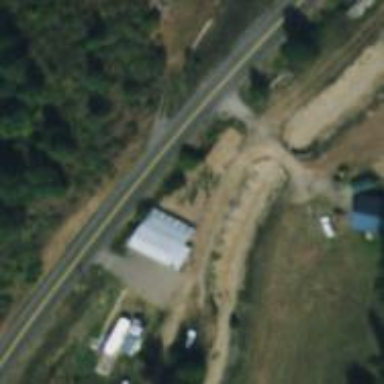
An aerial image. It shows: Service road.